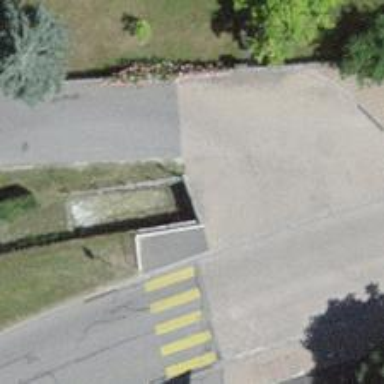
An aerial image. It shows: Sidewalk with fine gravel surface.